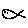
Label: fish